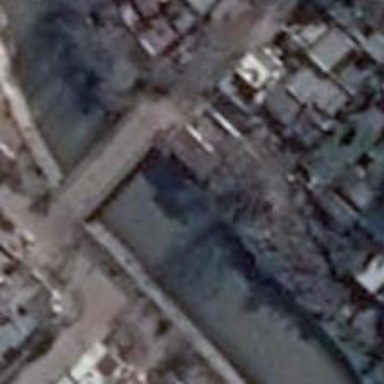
The banks of the river is densely packed houses .